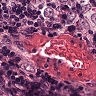
Metastatic tissue present: yes